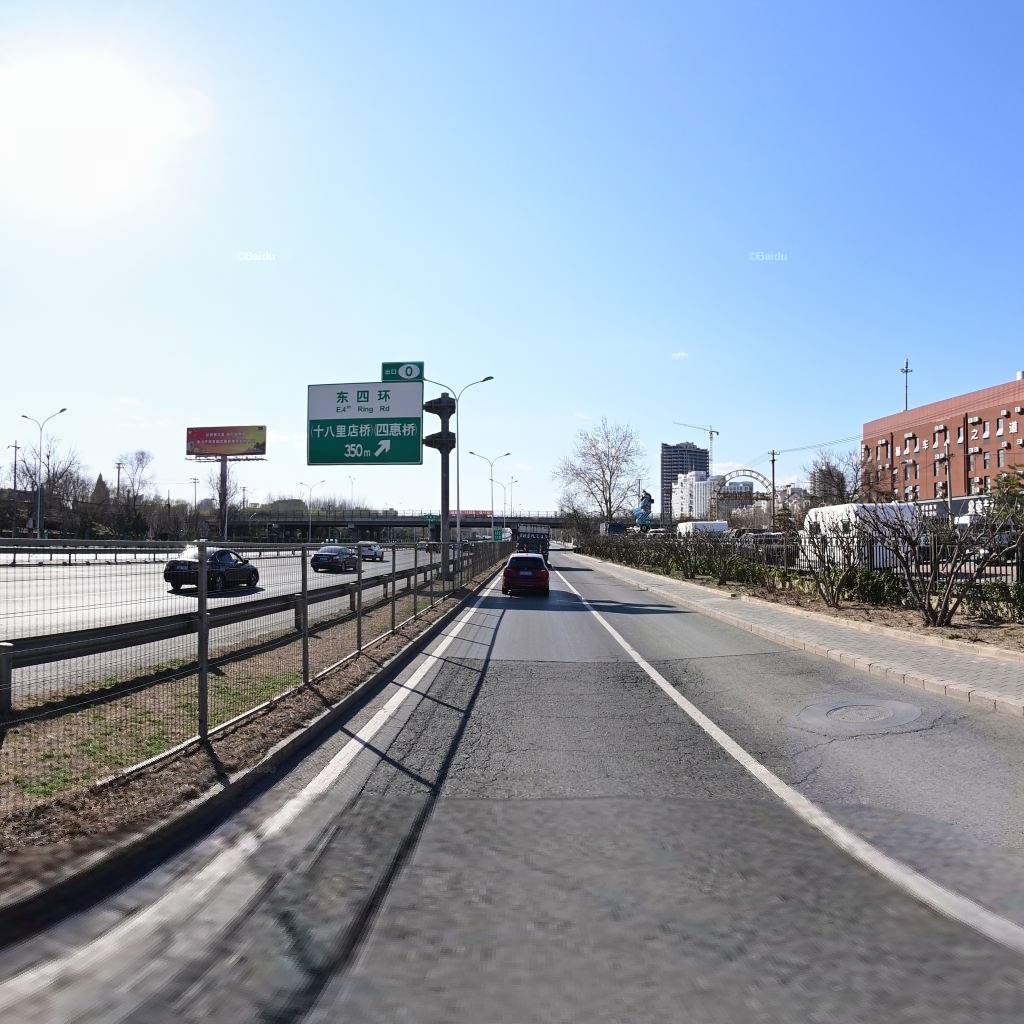
Region: Chaoyang
Road damage annotations: alligator crack, manhole cover